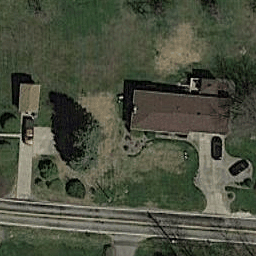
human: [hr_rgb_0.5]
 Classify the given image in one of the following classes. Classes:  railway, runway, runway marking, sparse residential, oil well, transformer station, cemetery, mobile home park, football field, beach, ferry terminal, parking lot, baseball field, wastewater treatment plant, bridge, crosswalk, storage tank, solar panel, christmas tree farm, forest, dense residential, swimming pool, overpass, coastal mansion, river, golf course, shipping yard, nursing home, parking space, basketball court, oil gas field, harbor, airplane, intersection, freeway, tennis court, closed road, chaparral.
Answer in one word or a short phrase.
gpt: sparse residential